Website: home-depot
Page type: payment
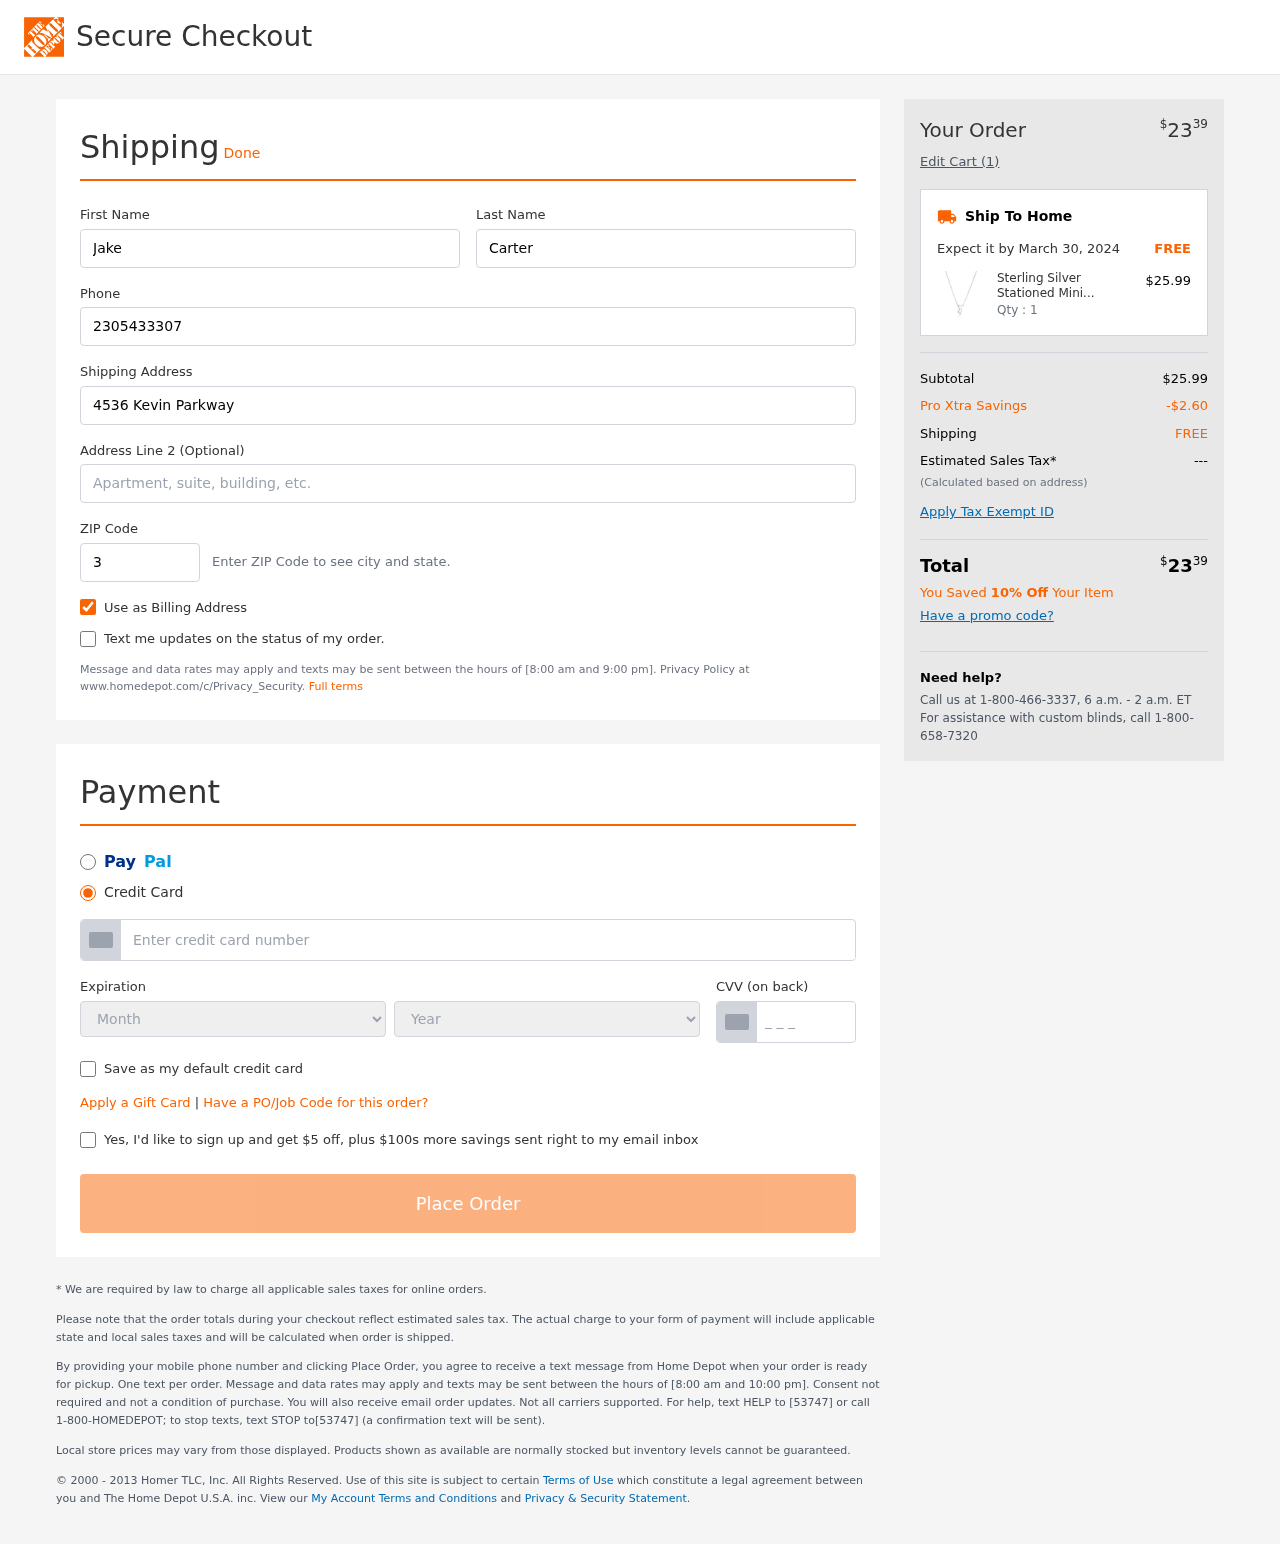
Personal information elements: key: PII_CARD_CVV
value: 250
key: PII_CARD_EXPIRY_MONTH
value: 01
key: PII_CARD_EXPIRY_YEAR
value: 30
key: PII_CARD_NUMBER
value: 6011 2186 2867 6423
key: PII_FIRSTNAME
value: Jake
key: PII_LASTNAME
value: Carter
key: PII_PHONE
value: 2305433307
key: PII_POSTCODE
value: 32491
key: PII_STREET
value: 4536 Kevin Parkway
Product elements: key: PRODUCT1_NAME
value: Sterling Silver Stationed Mini State New Jersey Pendant Necklace, 17"+2.5" Extender
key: PRODUCT1_PRICE
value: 25.99
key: PRODUCT1_QUANTITY
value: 1
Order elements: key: ORDER_TOTAL
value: $2339
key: ORDER_NUM_ITEMS
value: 1
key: ORDER_DELIVERY_DATE
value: March 30, 2024
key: ORDER_SUBTOTAL
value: $25.99
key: ORDER_DISCOUNT
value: -$2.60
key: ORDER_SHIPPING_COST
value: FREE